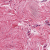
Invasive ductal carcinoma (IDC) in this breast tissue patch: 0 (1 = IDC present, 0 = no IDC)